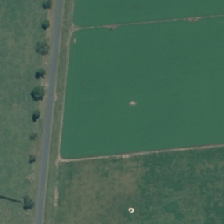
Land cover: shortrotation_cropland